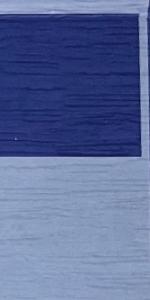
Label: Empty